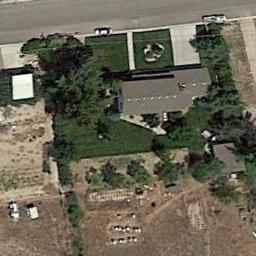
Label: residential